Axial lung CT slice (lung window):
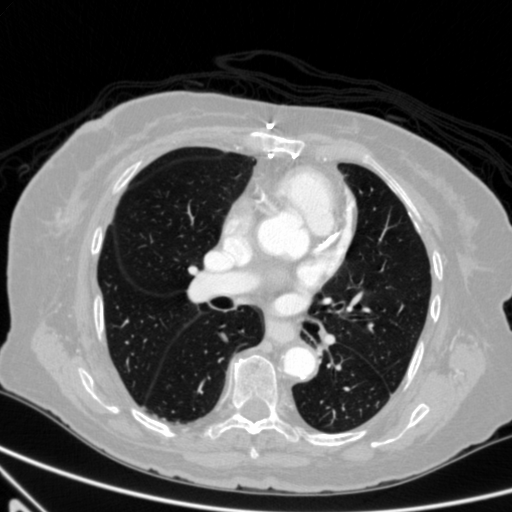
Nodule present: no